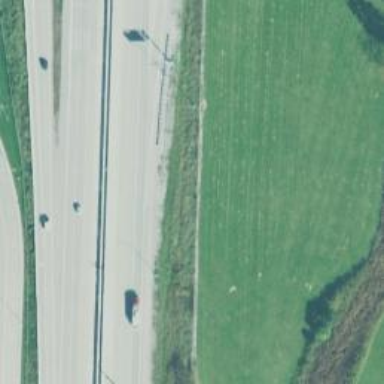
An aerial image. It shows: Motorway junction.